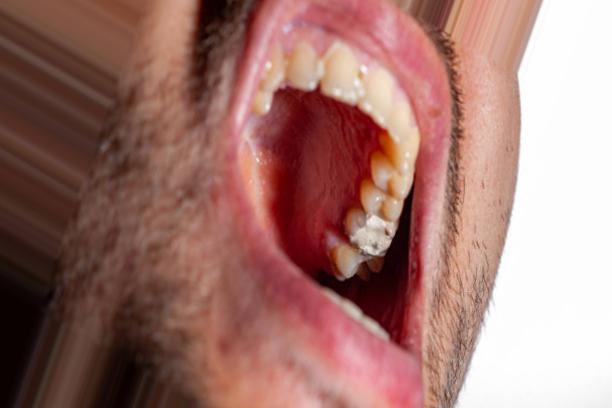
Condition: Caries